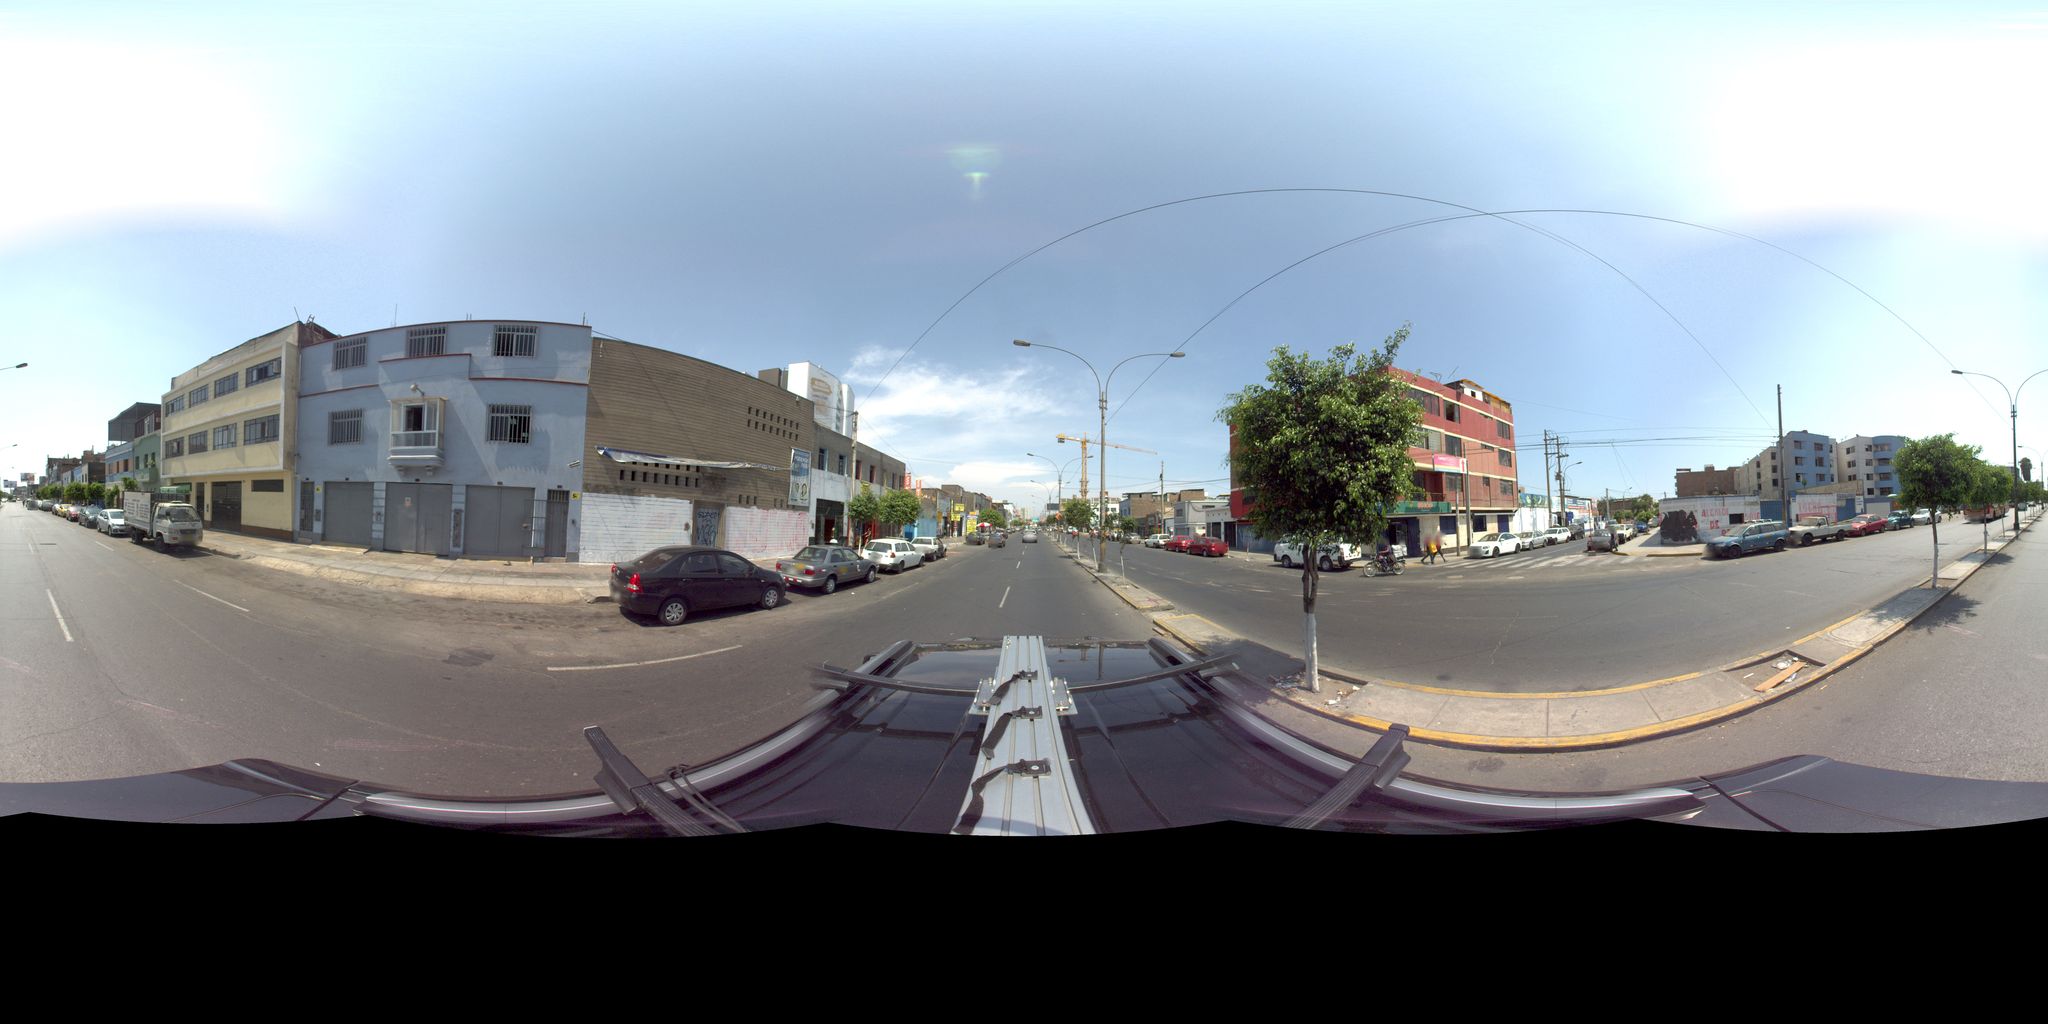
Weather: clear
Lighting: day
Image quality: good
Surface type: driving surface
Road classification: primary
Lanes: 3.0
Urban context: urban centre
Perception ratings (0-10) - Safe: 0.32, Lively: 7.83, Beautiful: 4.39, Boring: 3.04, Depressing: 4.78, Wealthy: 2.46